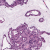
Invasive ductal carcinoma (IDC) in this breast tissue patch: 1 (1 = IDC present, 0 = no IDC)